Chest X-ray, PA view. Patient: 71 years old, sex M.
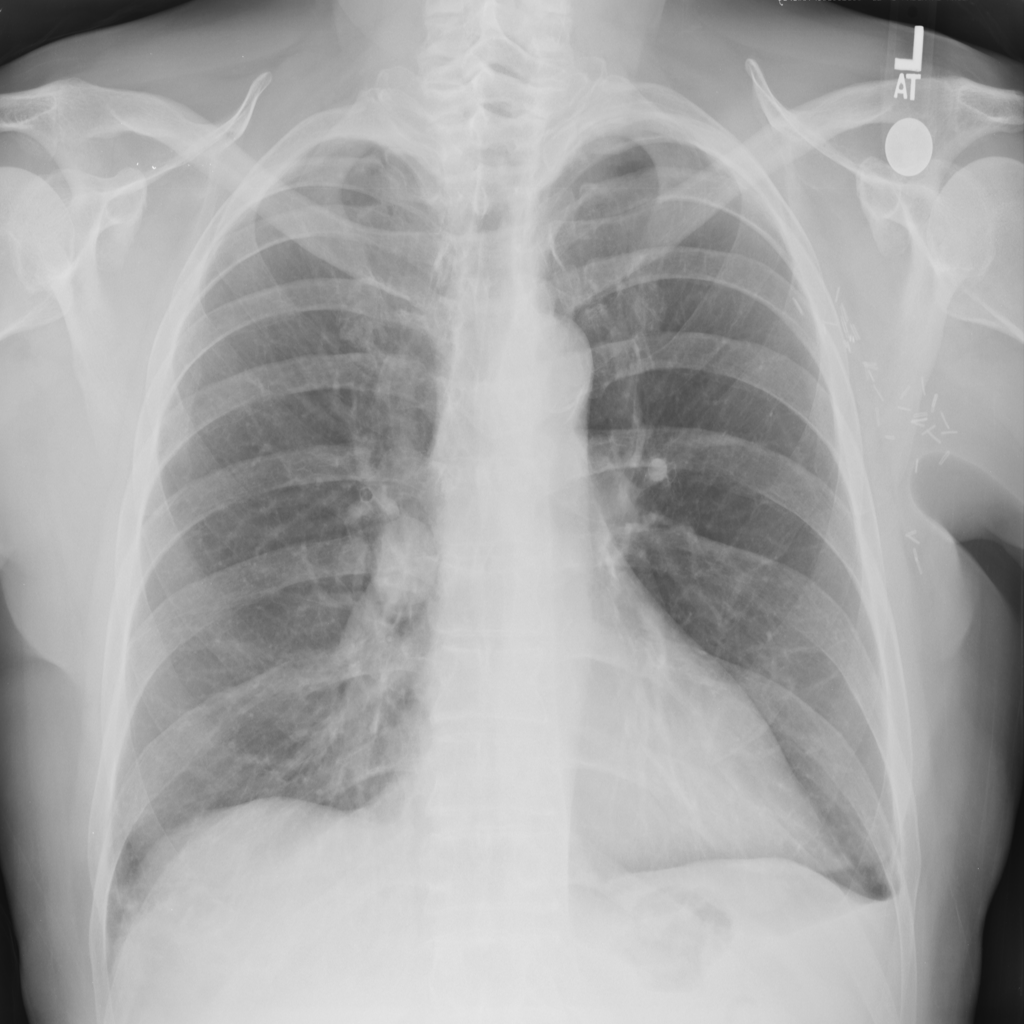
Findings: Mass